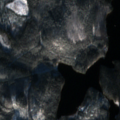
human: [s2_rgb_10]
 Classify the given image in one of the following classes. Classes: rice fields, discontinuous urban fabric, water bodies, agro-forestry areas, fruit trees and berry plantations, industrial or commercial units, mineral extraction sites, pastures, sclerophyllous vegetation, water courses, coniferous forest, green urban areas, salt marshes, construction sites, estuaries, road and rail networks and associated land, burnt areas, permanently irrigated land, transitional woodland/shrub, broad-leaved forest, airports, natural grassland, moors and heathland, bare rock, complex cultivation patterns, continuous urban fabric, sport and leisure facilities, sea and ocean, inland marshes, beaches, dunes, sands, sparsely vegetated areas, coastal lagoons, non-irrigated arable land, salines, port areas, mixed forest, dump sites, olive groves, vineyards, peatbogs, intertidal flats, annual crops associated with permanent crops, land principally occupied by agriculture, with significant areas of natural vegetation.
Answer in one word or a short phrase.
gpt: coniferous forest, mixed forest, transitional woodland/shrub, water bodies